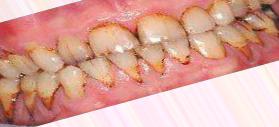
Condition: Tooth Discoloration